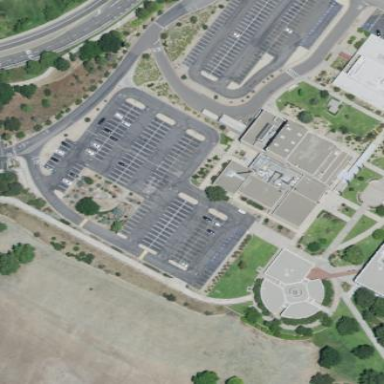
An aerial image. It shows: College building.